Ионы внутри ионных ловушек взаимодействуют с падающим на них светом, поэтому можно получить их "фотографии". Для этого можно использовать флуоресценцию: процесс самопроизвольного перехода между двумя состояниями системы, сопровождающийся излучением света. Рассмотрение любой системы с точки зрения квантовой механики приводит к тому, что у этой системы выделяются дискретные энергетические уровни и соответствующие им состояния. Другими словами стационарное состояние квантовой системы (в отличии от классической) не может быть вообще любым, а лишь одним из некоторого дискретного набора. Для описания громадного количества свойств квантовых объектов достаточно использовать двухуровневую систему (ДУС) - то есть рассматривать переходы системы только между двумя ее уровнями. В частности рассмотрим два уровня в ионе $\rm ^{41}Ca^+$. Чтобы различать их, назовем их $4^2S_{1/2}$ и $4^2P_{1/2}$. Разность энергий между ними соответствует энергии фотона с длиной волны $\lambda=397~\text{нм}$. Энергия фотона задается уравнением $\hbar \omega$, где $\hbar=1.05 \cdot 10^{-34}~\text{Дж}\cdot\text{с}$ - постоянная Планка, а $\omega = 2\pi c / \lambda$ - частота фотона. Скорость света $c=2.98 \cdot 10^8~\text{м}/\text{с}$, элементарный заряд $e=1.602 \cdot 10^{-19}~\text{Кл}$.
Найдите разность энергий $\Delta E = E_{4^2P_{1/2}} - E_{4^2S_{1/2}}$ в электрон-вольтах между состояниями $4^2S_{1/2}$ и $4^2P_{1/2}$. Любая ДУС находится не в чистом вакууме, а в "бане" электромагнитного излучения, с которой она может обмениваться энергией. Это приводит к тому, что если ДУС находится не в состоянии с наименьшей энергией, то она с некоторой вероятностью излучает фотоны. В нашем случае это проявляется в том, что если ион $\rm ^{41}Ca^+$ находится в состоянии $4^2P_{1/2}$ то он с вероятностью в единицу времени $\Gamma = dP/dt$ самопроизвольно релаксирует в состояние $4^2S_{1/2}$ при этом испуская фотон с длиной волны $\lambda=397~\text{нм}$. Это явление и называется флюоресценцией.
С помощью программы Mathieu.py найдите отношение $A=x_\text{max}/(dx / d \xi)_\text{max}$ максимального значения $x$ к максимальному значению $dx / d \xi$ в ходе колебаний. Покажите, что эта величина не зависит от начальных условий т.е. $x(0)$ и $dx/d\xi(0)$, которые задаются в 12-ой и 13-ой строчке программы. Принцип неопределенности Гейзенберга состоит в том, что для любого квантового объекта существует принципиально непреодолимая неопределенность определения импульса $\sigma_p$ и неопределенность определения координаты $\sigma_x$, которые связаны выражением
Оцените минимальную возможную неопределенность $\sigma_x$ положения иона $\rm ^{41}Ca^+$ в ловушке, считая, что $\sigma_x/\sigma_{dx/d\xi} = A$. Ответ выразите через массу иона $m$, $\omega$ и $A$. Рассчитайте значение $\sigma_x$ для $\omega_0=9.4 \cdot 10^9~\text{с}^{-1}$. Сравните $\sigma_x$ с длиной волны $\lambda$. Поглощение ионом света и флюоресценция используются для уменьшения их кинетической энергии, то есть для охлаждения. Такой метод называется доплеровским охлаждением. Его идея заключается в том, что двигающийся ион поглощает свет не длины волны $\lambda$ а длины волны $\lambda + \delta \lambda$ из-за эффекта Доплера.
Пусть ион двигается со скоростью $v \ll c$ вдоль оси $x$. Вдоль этой же оси летит фотон с частотой $\omega + \delta \omega$. При каком значении $\delta \omega=\delta\omega_0$ энергия фотона в системе отсчета иона совпадает с разностью энергией $\hbar \omega$ между уровнями иона?
Если интенсивность лазера равна $I$, а частота излучения $\omega$ то чему равен поток $\Phi=dN/dt$ фотонов через единицу площади? Если ион поглощает фотон, то ему передается импульс фотона $\hbar \omega/c$. При флюоресценции наоборот ион отдает импульс $\hbar \omega/c$ испущенному фотону. Но при этом импульс поглощаемых фотонов направлен в одну сторону, а импульс испущенных фотонов направлен в случайном направлении! Поэтому, освещая ион светом с частотой $\omega + \delta \omega$ мы действуем на него в среднем не нулевой силой.
Найдите среднее изменение импульса $\delta p$ иона после поглощения и испускания фотона с частотой $\omega + \delta \omega$, который летел в направлении оси $x$. Считайте, что $\delta \omega \ll \omega$ и скорость иона $v \ll c$. Для нахождения изменения импульса иона возможен и энергетический анализ, но он предполагает более тонкое изучение картины явления: большая часть энергии $\hbar \omega$ идет на изменение энергии конкретного электрона, и малая часть $\hbar \omega$ на изменение кинетической энергии всего иона. Оценить соотношение между этими величинами можно с помощью закона сохранения импульса. На самом деле спектр поглощения иона обладает некоторой шириной, то есть он поглощает фотоны не только с частотой (в системе отсчета иона) в точности равной частоте перехода $\omega$. Характер спектра поглощения напрямую связан с вероятностью в единицу времени $\Gamma $ самопроизвольного перехода. Если частота фотона (в системе отсчета иона) равна $\omega + \Delta \omega$, то вероятность поглощения задается выражением: \[ P = \frac{\Gamma^2}{\Delta \omega^2 + \Gamma^2}.\] Обратите внимание, что это не вероятность в единицу времени, а просто вероятность поглощения при пролете фотона через эффективную площадь сечения иона $\sigma$.
Оцените среднее время жизни возбужденного состояния иона $\tau_1'$, измеренное в его собственной системе отсчета. Выразите ответ через $\Gamma$.
Найдите среднюю силу $F$, действующую на ион, двигающийся со скоростью $v$ внутри луча лазера интенсивности $I$ и частотой $\omega + \delta \omega$ (эта частота задана в системе отсчета лаборатории). В полученном выражении постоянная составляющая не представляет интереса. Выделите переменную составляющую $F_\text{пер}$, зависящую от скорости $v$ и, считая, что время нахождения иона в возбужденном состоянии много меньше времени нахождения в невозбужденном, а также $\Gamma \gg v\delta \omega/c$ и $v/c \ll 1$, запишите выражение для нее через $v$, $\omega$, $\delta \omega$, $\Gamma$, $I$ и $\sigma$, $c$.
Какой знак должен быть у $\delta \omega$ чтобы ион охлаждался, т.е. его кинетическая энергия уменьшалась со временем? Охладив ион, мы можем приступать к изучению его взаимодействия с разными физическими объектами. При этом можно получать "изображение" иона. Как мы обсудили выше, ион взаимодействует со светом. При этом использовать свет охлаждающего лазера не удобно и обычно прибегают к другому методу. Добавим 3-ий уровень $3^2D_{3/2}$ в рассмотрение. Тогда ион из возбужденного состояния будет не только самопроизвольно релаксировать при переходах $4^2P_{1/2} \to 4^2S_{1/2}$ с испусканием фотона с длиной волны $\lambda = 397~\text{нм}$, но и самопроизвольно релаксировать путем $4^2P_{1/2} \to 3^2D_{3/2}$ с испусканием фотона с длиной волны $\lambda_1=866~\text{нм}$ и $3^2D_{3/2} \to 4^2S_{1/2}$ с испусканием фотона с длиной волны $\lambda_2$.
Чему равно $\lambda_2$? Будем использовать флуоресцентный свет с длиной волны $\lambda_1$ для получения изображения иона. Для этого постав оптический фильтр непрозрачный для $\lambda$ и $\lambda_2$ и после него плоскую линзу диаметром $D$ и с фокусным расстоянием $f$ и за ней светочувствительную матрицу. Расстояние от плоскости линзы до иона равно $a$.
При каком расстоянии $b$ от плоскости линзы до светочувствительно матрицы на ней образуется наиболее четкое изображение иона? Оцените размер наиболее четкого изображения иона для линзы с $f=0.6~\text{мм}$, $D=0.2~\text{мм}$.
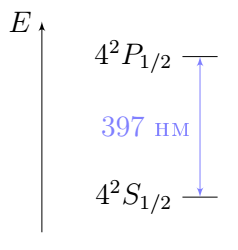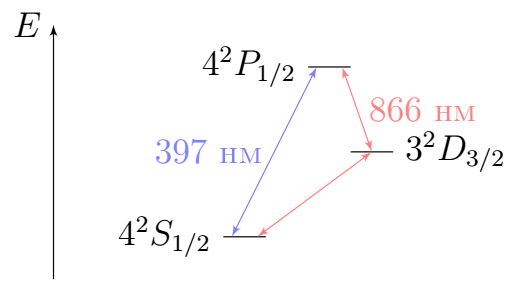
Найдите разность энергий $\Delta E = E_{4^2P_{1/2}} - E_{4^2S_{1/2}}$ в электрон-вольтах между состояниями $4^2S_{1/2}$ и $4^2P_{1/2}$.
Решение: Разность энергий равна энергии фотона с длиной волны $\lambda=397~\text{нм}$: \[\Delta E = \hbar \omega = \frac{2\pi \hbar c}{\lambda} \]
Ответ: \[\Delta E = \frac{2\pi \hbar c}{\lambda} = 3.12~\text{эВ}\]

С помощью программы Mathieu.py найдите отношение $A=x_\text{max}/(dx / d \xi)_\text{max}$ максимального значения $x$ к максимальному значению $dx / d \xi$ в ходе колебаний. Покажите, что эта величина не зависит от начальных условий т.е. $x(0)$ и $dx/d\xi(0)$, которые задаются в 12-ой и 13-ой строчке программы.
Ответ: \[A =1.46\]

Оцените минимальную возможную неопределенность $\sigma_x$ положения иона $\rm ^{41}Ca^+$ в ловушке, считая, что $\sigma_x/\sigma_{dx/d\xi} = A$. Ответ выразите через массу иона $m$, $\omega$ и $A$. Рассчитайте значение $\sigma_x$ для $\omega_0=9.4 \cdot 10^9~\text{с}^{-1}$. Сравните $\sigma_x$ с длиной волны $\lambda$.
Решение: $$\sigma_p = m \sigma_{dx/dt} = m\omega \sigma_{dx/d\xi}/2 = m\omega \sigma_x/2A $$Поэтому\[ \sigma_x = \sqrt{\frac{A \hbar}{\omega m}} = 4.9~\text{Å} \ll \lambda \]
Ответ: \[ \sigma_x = \sqrt{\frac{A \hbar}{ \omega m}} = 4.9~\text{Å} \ll \lambda \]

Пусть ион двигается со скоростью $v \ll c$ вдоль оси $x$. Вдоль этой же оси летит фотон с частотой $\omega + \delta \omega$. При каком значении $\delta \omega=\delta\omega_0$ энергия фотона в системе отсчета иона совпадает с разностью энергией $\hbar \omega$ между уровнями иона?
Решение: Энергия фотона в лабораторной СО равна $E_p=\hbar(\omega + \delta \omega)$, а проекция импульса на ось $x$ равна $p_{p x} = \hbar(\omega + \delta \omega) /c$. Запишем преобразования Лоренца, чтобы найти энергию фотона в СО иона $E_p'$:$$ E_p' = \gamma (E_p - \beta p_{px}c) =\gamma \hbar (\omega + \delta \omega_0)(1-\beta)= \hbar (\omega + \delta \omega_0) \sqrt{\cfrac{1-\beta}{1+\beta}}$$Здесь $\beta = v/c$. С другой стороны энергия фотона в СО иона совпадает совпадает с энергией перехода между энергетическими уровнями: $E_p' = \hbar \omega$. Отсюда находим точное решение для $\delta \omega_0$:$$ \delta \omega_0 = \omega \Bigg( \sqrt{\cfrac{1+\beta}{1-\beta}} - 1 \Bigg) $$Используя приближение $\beta = v/c \ll 1$ получаем:\[ \delta \omega_0 \approx \omega \frac{v}{c} \]
Ответ: \[ \delta \omega_0 = \omega \frac{v}{c} \]

Если интенсивность лазера равна $I$, а частота излучения $\omega$ то чему равен поток $\Phi=dN/dt$ фотонов через единицу площади?
Решение: $I = \hbar \omega \Phi$, поэтому $\Phi = \cfrac{I}{\hbar \omega}$.
Ответ: \[ \Phi = \frac{I}{\hbar \omega}\]

Найдите среднее изменение импульса $\delta p$ иона после поглощения и испускания фотона с частотой $\omega + \delta \omega$, который летел в направлении оси $x$. Считайте, что $\delta \omega \ll \omega$ и скорость иона $v \ll c$.
Решение: Рассмотрим излучение фотона ионом в его собственной системе отсчета. Обозначим угол между импульсом испущенного фотона в СО иона и положительным направлением оси $x$ за $\theta$. Так как в этой СО все направления излучения равновероятны, вероятность того, что угол $\theta$ будет находиться в интервале $[\theta, \theta + d\theta]$ пропорциональна телесному углу и равна $dw = \cfrac{2\pi \sin \theta d \theta }{4 \pi} = \sin \theta d \theta/2$.Найдем проекцию импульса испущенного фотона на ось $x$ в лабораторной СО, используя преобразования Лоренца:\[ p_{2x} = \cfrac{\gamma \hbar \omega(\cos \theta + \beta)}{c} \]Посчитаем среднее значение $p_{2x}$:\[ \overline p_{2x} = \int_0^\pi \cfrac{\gamma \hbar \omega(\cos \theta + \beta)}{c} \cdot \cfrac{\sin \theta d \theta}{2} = \cfrac{\gamma \beta \hbar \omega}{c} \]Проекция изменения импульса иона на ось $x$ равна разности проекций импульсов поглощенного и испущенного ионов:\[ \delta p_x = \cfrac{\hbar (\omega + \delta \omega)}{c} - \overline p_{2x} = \cfrac{\hbar \omega}{c} \Big( 1+ \cfrac{\delta \omega}{\omega} - \cfrac{\beta}{\sqrt{1-\beta^2}} \Big) \]С учетом приближения $\beta \ll 1$ и $\delta \omega \ll \omega$:\[ \delta p_x \approx \frac{\hbar \omega}{c}\]Усредненные проекции импульса испущенного фотона в лабораторной СО на оси $y$ и $z$ равны 0, поэтому $\delta p = \delta p_x$.
Ответ: \[ \delta p = \frac{\hbar \omega}{c}\]

Оцените среднее время жизни возбужденного состояния иона $\tau_1'$, измеренное в его собственной системе отсчета. Выразите ответ через $\Gamma$.
Решение: Для ответа сгодится оценка $\tau_1'=1/\Gamma$, однако можно найти и точное значение. Будем считать, ион перешел в возбужденное состояние в момент $t'=0$.Обозначим вероятность нахождения иона в возбужденном состоянии к момент $t'$ за $P_1(t')$. Мы, что знаем вероятность испускания фотона в промежутке $t'\in[t';t'+dt']$ (при условии, что фотон не был испущен ранее $t'$) равна $\Gamma dt'$, поэтому$$P_1(t'+dt') = P(t')(1-\Gamma dt')$$Отсюда получаем дифференциальное уравнение на $P_1$:$$ \cfrac{dP_1}{P_1} = - \Gamma dt' $$С учетом начального условия $P_1(0) = 1$, находим:$$ P_1(t') = \exp(-\Gamma t') $$Выразим $\tau_1'$:$$ \tau_1' = \int_0^{+\infty} t' \cdot \Gamma \exp(-\Gamma t') dt' = \cfrac{1}{\Gamma} $$ $$ \tau_1' = \cfrac{1}{\Gamma} $$

Найдите среднюю силу $F$, действующую на ион, двигающийся со скоростью $v$ внутри луча лазера интенсивности $I$ и частотой $\omega + \delta \omega$ (эта частота задана в системе отсчета лаборатории). В полученном выражении постоянная составляющая не представляет интереса. Выделите переменную составляющую $F_\text{пер}$, зависящую от скорости $v$ и, считая, что время нахождения иона в возбужденном состоянии много меньше времени нахождения в невозбужденном, а также $\Gamma \gg v\delta \omega/c$ и $v/c \ll 1$,  запишите выражение для нее через $v$, $\omega$, $\delta \omega$, $\Gamma$, $I$ и $\sigma$, $c$.
Решение: Найдем среднее время между испусканием и поглощением фотона в СО иона $\tau_2'$ В системе отсчета иона $\Phi' = \gamma \Phi$, а энергия налетающего фотона равна $\gamma \hbar (\omega + \delta \omega)(1-\beta) = \hbar(\omega + \Delta \omega)$. Среднее время жизни невозбуженного состояния определяется как: $$\tau_2' = \cfrac{1}{P\Phi' \sigma} = \cfrac{( \gamma(1-\beta)(\omega + \delta \omega) -\omega)^2 + \Gamma^2}{\Gamma^2 \gamma \Phi \sigma}$$ Запишем выражение для среднего времени между испусканием и поглощением в лабораторной СО с учетом приближений $\beta \ll 1$ и $\delta \omega \ll \omega$: $$ \tau_2 = \gamma \tau_2' \approx \cfrac{\Gamma^2 + (\delta \omega - \beta \omega)^2}{\Gamma^2 \Phi \sigma} $$ По условию $\Gamma \gg \Phi \sigma$, поэтому сила действующая на ион равна: $$ F_x \approx \cfrac{\delta p_x}{\tau_2} = \frac{I\sigma}{c} \frac{\Gamma^2}{\left(\delta \omega - \omega \frac{v}{c}\right)^2 + \Gamma^2 } $$ Теперь выделим переменную и постоянные составляющие силы: $$ F \simeq \frac{I\sigma}{c} + \frac{I\sigma}{c^2} \frac{2 \Gamma^2 \delta \omega \, \omega v }{(\delta \omega^2 + \Gamma^2)^2} $$
Ответ: \[F = \frac{I\sigma}{c} \frac{\Gamma^2}{\left(\delta \omega - \omega \frac{v}{c}\right)^2 + \Gamma^2 } \simeq \frac{I\sigma}{c} + \frac{I\sigma}{c^2} \frac{2 \Gamma^2 \delta \omega \, \omega v }{(\delta \omega^2 + \Gamma^2)^2}\]

Какой знак должен быть у $\delta \omega$ чтобы ион охлаждался, т.е. его кинетическая энергия уменьшалась со временем?
Решение: При охлаждении импульс иона должен уменьшаться, поэтому $\delta \omega < 0$.
Ответ: \[\delta \omega < 0\]

Чему равно $\lambda_2$?
Решение: Запишем разницу энергий уровней $4^2S_{1/2}$ и $4^2P_{1/2}$ двумя способами:$$ \cfrac{2\pi \hbar}{\lambda} = \cfrac{2\pi \hbar}{\lambda_1} + \cfrac{2\pi \hbar}{\lambda_2} $$Откуда:\[\lambda_2 = \frac{\lambda_1 \lambda}{\lambda_1 - \lambda}\]
Ответ: \[\lambda_2 = \frac{\lambda_1 \lambda}{\lambda_1 - \lambda}=733~\text{нм}\]

При каком расстоянии $b$ от плоскости линзы до светочувствительно матрицы на ней образуется наиболее четкое изображение иона? Оцените размер наиболее четкого изображения иона для линзы с $f=0.6~\text{мм}$, $D=0.2~\text{мм}$.
Решение: Из формулы тонкой линзы получим $b$:$$ \cfrac{1}{a} + \cfrac{1}{b} = \cfrac{1}{f}, $$$$b = \frac{af}{a-f} $$Размер пятная ограничен снизу дифракционным пределом:$$ s = \cfrac{1.22 \lambda f}{D} = 3.1\: мкм$$
Ответ: \[b = \frac{af}{a-f}, \quad s=\frac{1.22 \lambda f}{D} = 3.1~\text{мкм}\]
Темы:
T